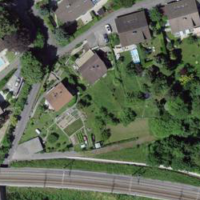
EUNIS habitat code: 55
Species observed at this site:
Salvia glutinosa